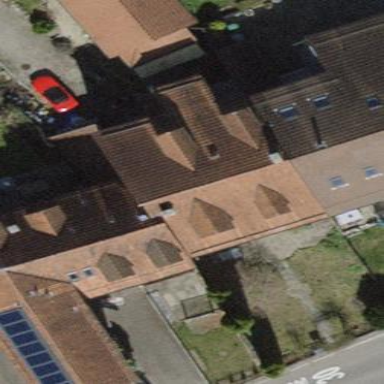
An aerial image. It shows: Building with tiled roof.